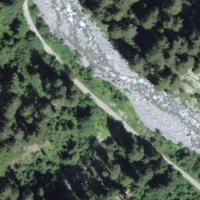
EUNIS habitat code: 43
Species observed at this site:
Milium effusum